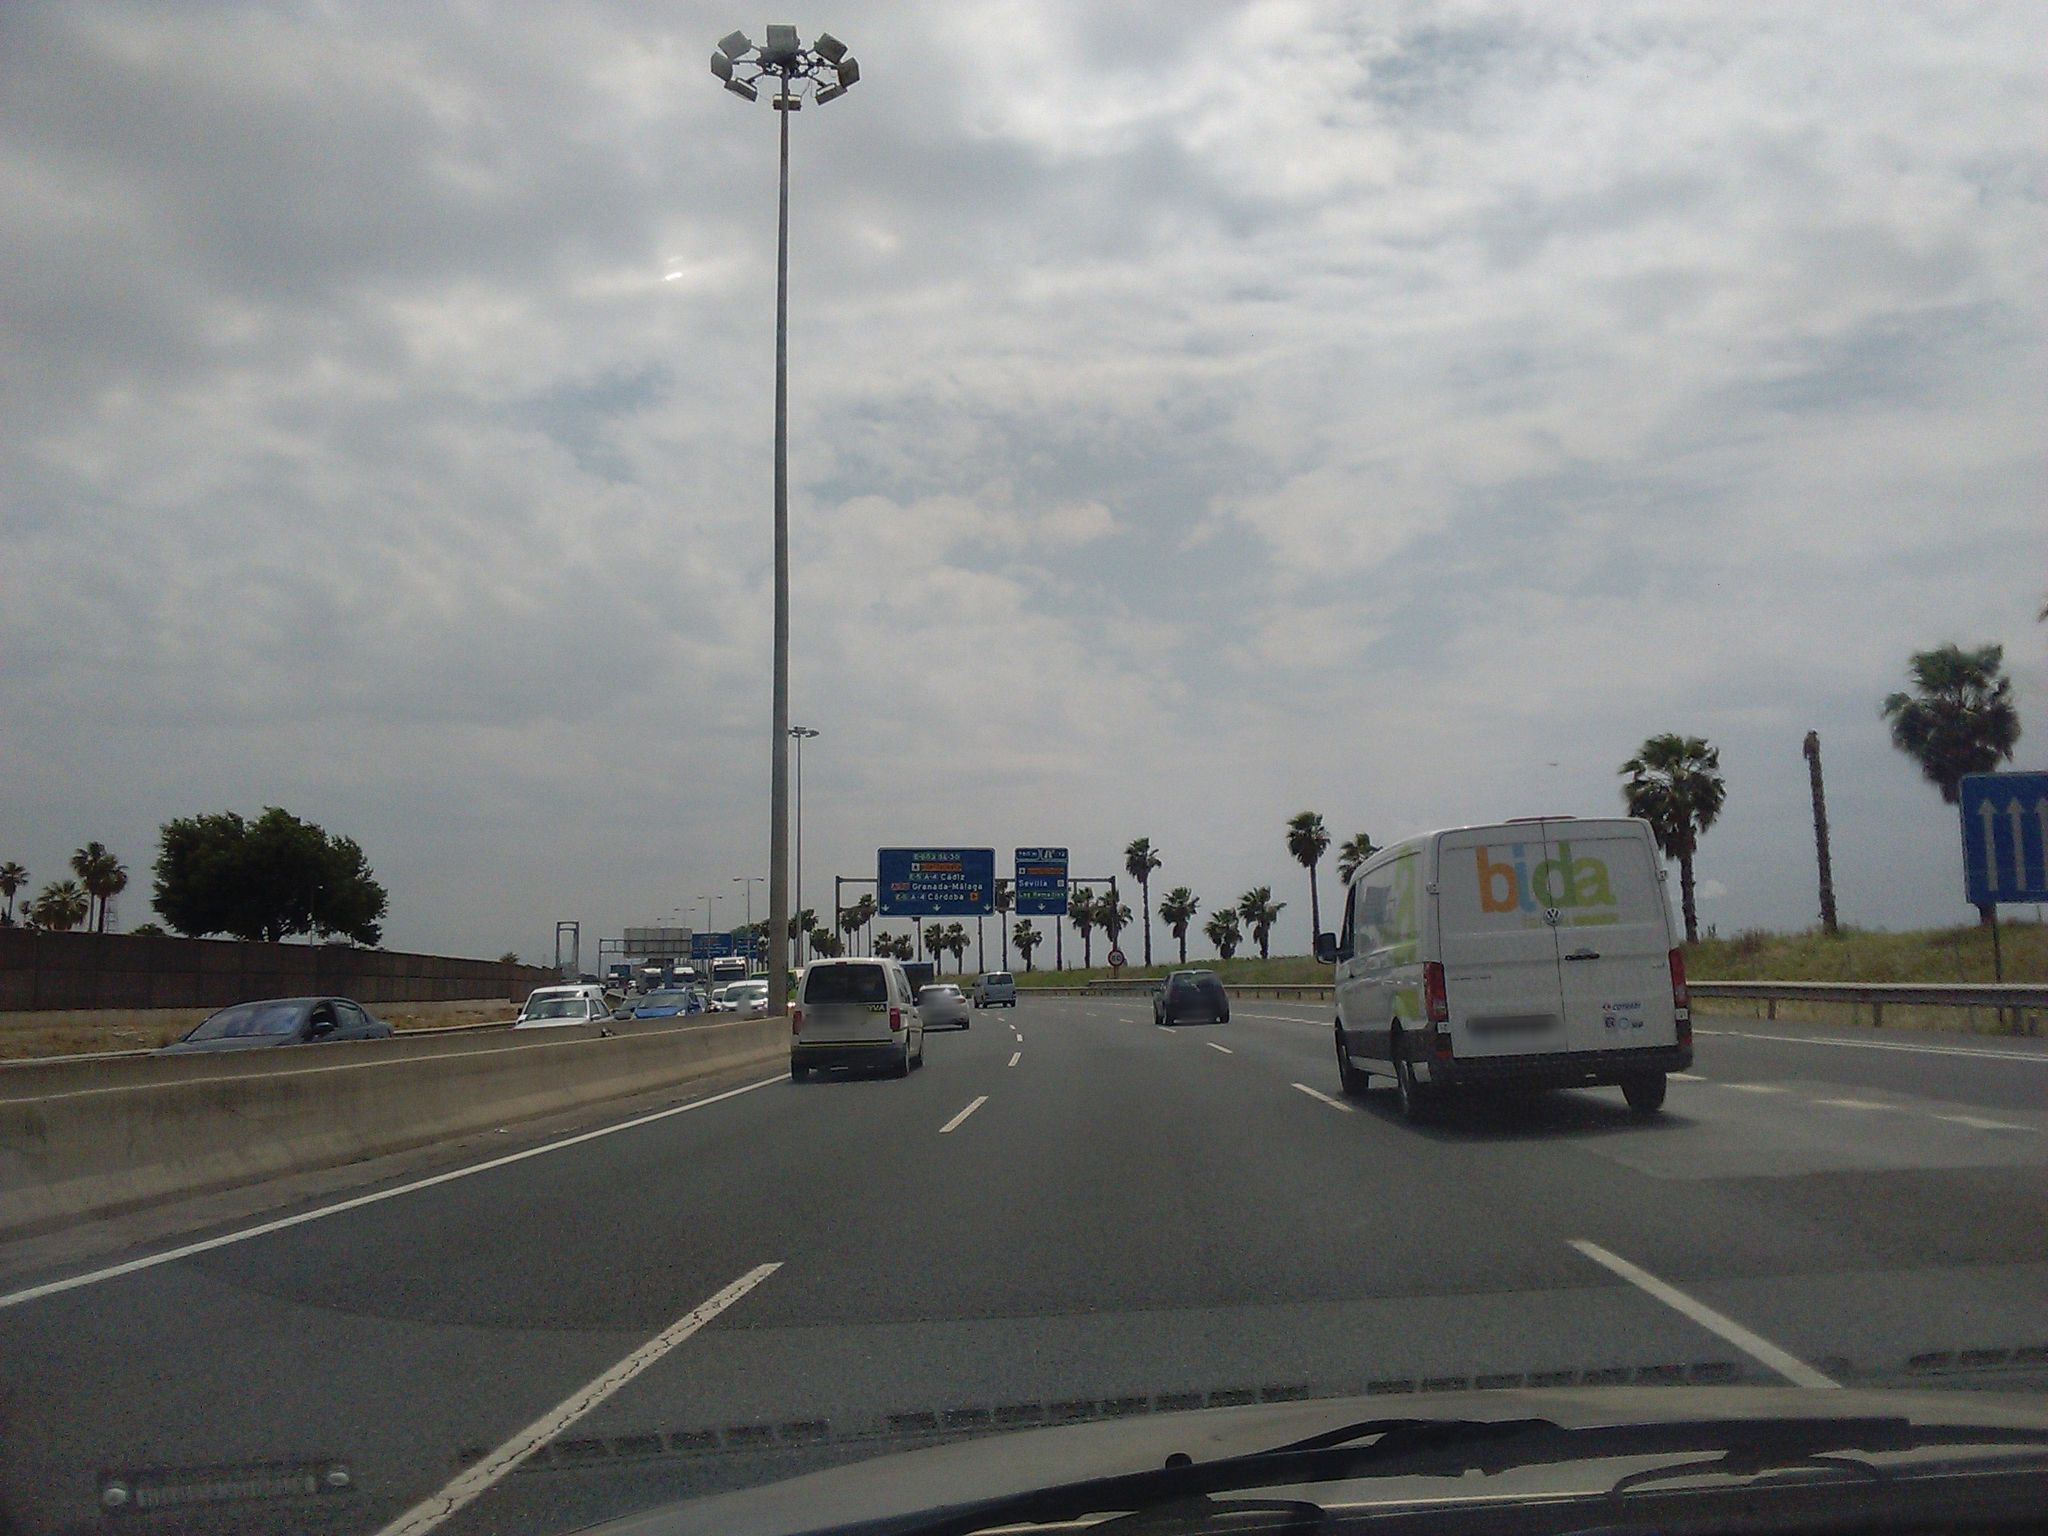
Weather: cloudy
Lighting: day
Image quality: good
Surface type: driving surface
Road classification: motorway_link, unclassified
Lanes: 2, 1
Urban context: urban centre
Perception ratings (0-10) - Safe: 2, Lively: 5.25, Beautiful: 1.44, Boring: 4.14, Depressing: 9.65, Wealthy: 2.89